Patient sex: F
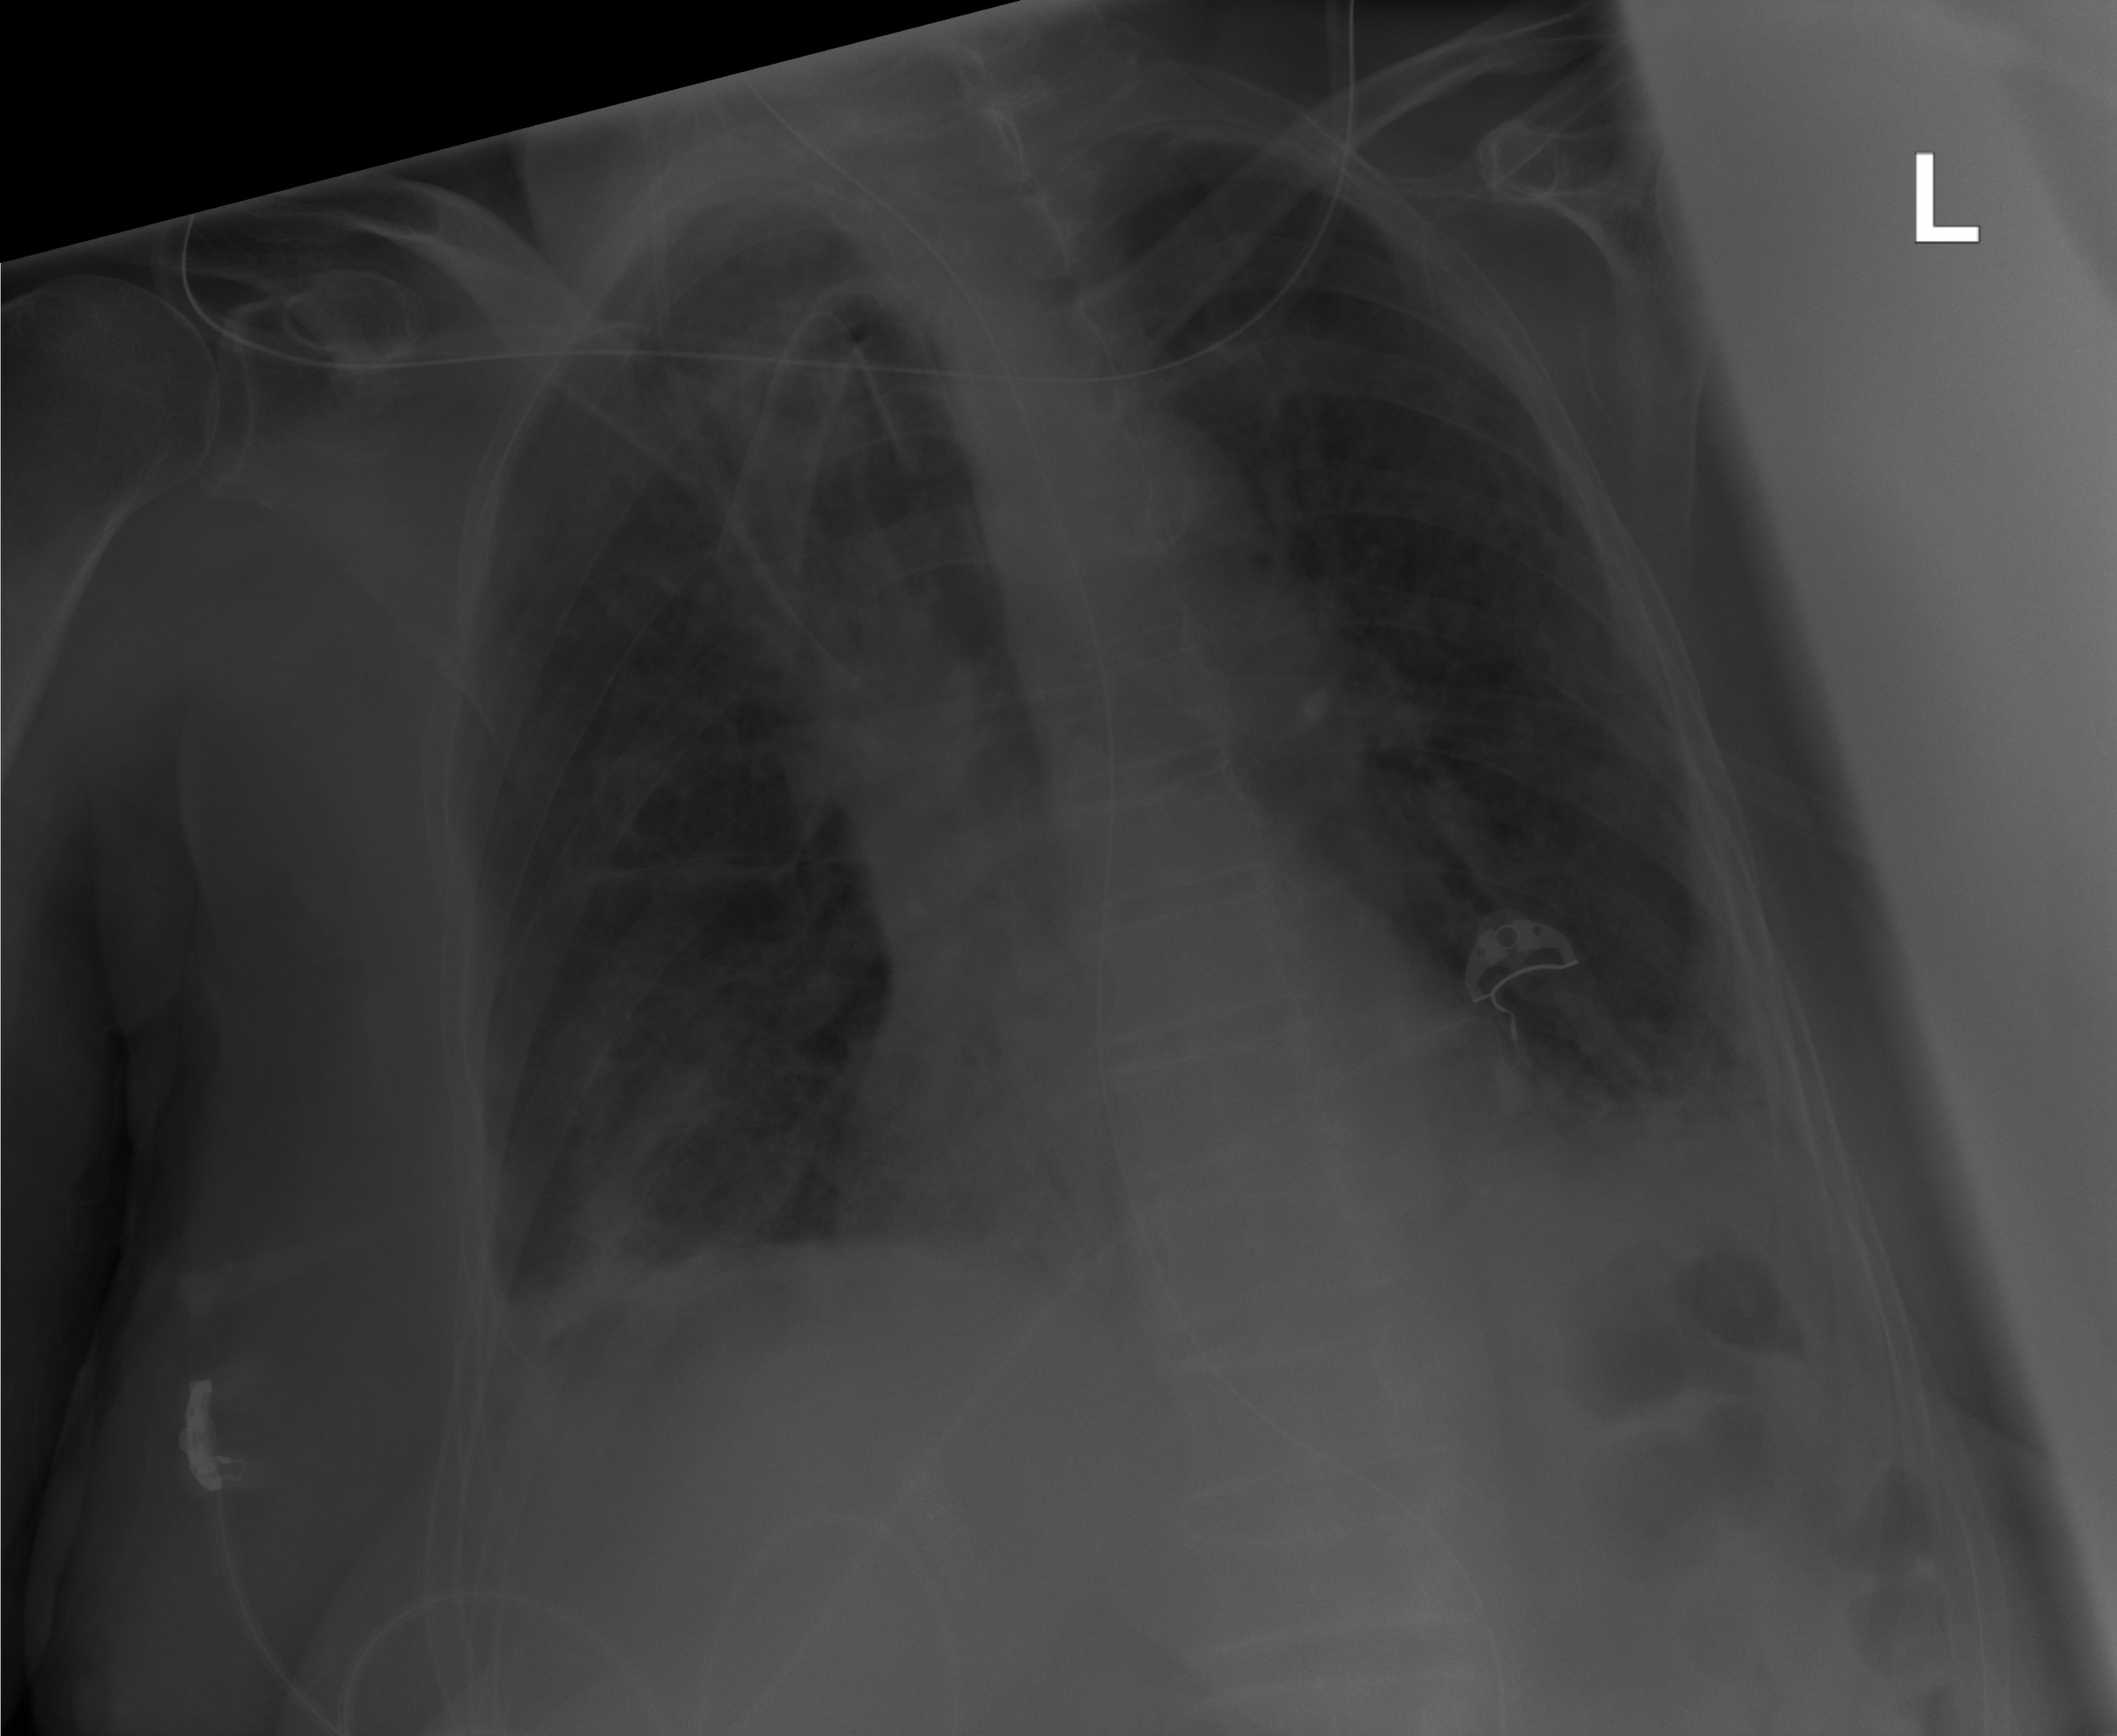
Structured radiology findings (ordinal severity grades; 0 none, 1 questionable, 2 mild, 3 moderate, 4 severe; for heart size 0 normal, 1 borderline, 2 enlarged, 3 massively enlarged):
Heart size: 0
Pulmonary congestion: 2
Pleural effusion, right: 2
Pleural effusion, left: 2
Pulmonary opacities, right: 2
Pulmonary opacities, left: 1
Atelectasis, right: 2
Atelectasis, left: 2